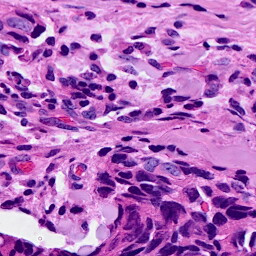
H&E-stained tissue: Breast